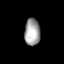
Tissue: lung
Cell type: Endothelial cells
Senescence score: 0.6172
Nuclear area (px): 413
Mean DAPI intensity: 162.627